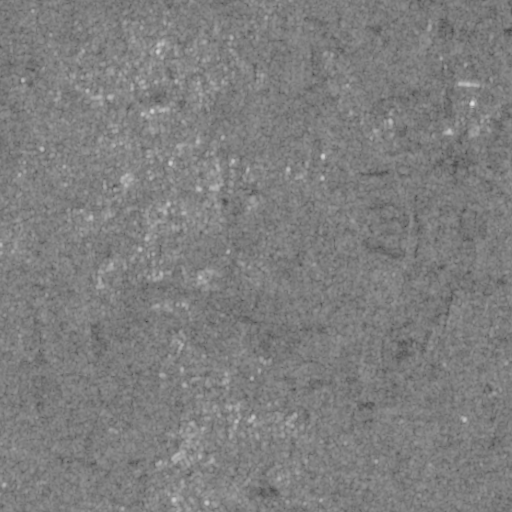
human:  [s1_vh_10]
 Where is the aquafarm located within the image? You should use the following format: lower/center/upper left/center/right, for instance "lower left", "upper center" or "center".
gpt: The aquafarm is located in the lower left of the image.
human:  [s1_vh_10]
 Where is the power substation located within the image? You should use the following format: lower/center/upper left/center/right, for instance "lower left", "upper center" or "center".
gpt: The power substation is located in the lower center of the image.
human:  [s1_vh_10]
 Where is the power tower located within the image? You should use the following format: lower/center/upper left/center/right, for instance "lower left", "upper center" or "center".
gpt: There is no power tower in the image.

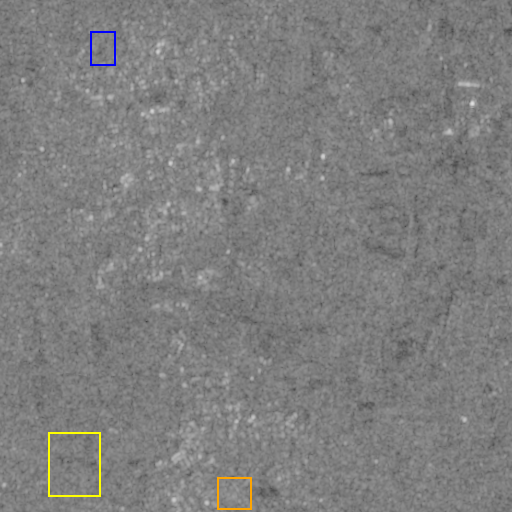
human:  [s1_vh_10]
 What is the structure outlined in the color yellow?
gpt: The structure outlined in yellow is an aquafarm.
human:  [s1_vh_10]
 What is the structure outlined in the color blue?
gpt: The structure outlined in blue is a crop field.
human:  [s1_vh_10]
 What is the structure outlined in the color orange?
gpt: The structure outlined in orange is a power substation.
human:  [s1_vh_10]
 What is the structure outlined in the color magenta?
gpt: There is no magenta outline.